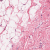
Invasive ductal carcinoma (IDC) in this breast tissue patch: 0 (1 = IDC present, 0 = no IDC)